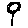
Label: flower